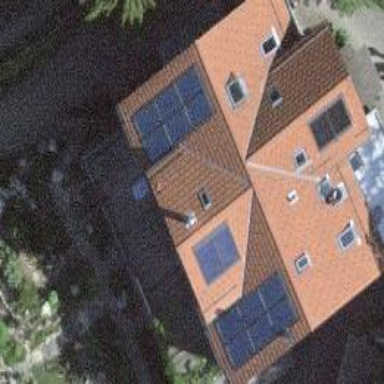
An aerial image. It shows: Solar power generator.